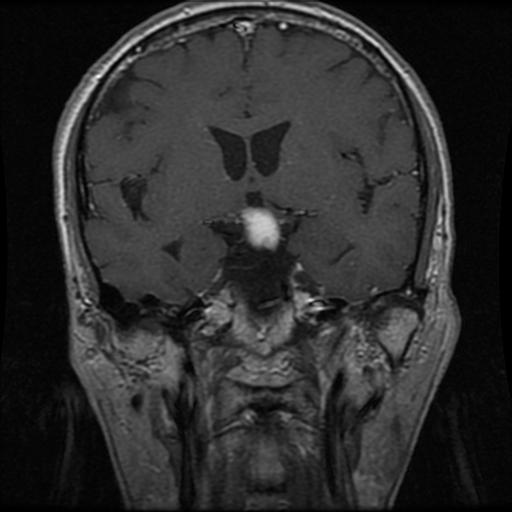
Label: meningioma